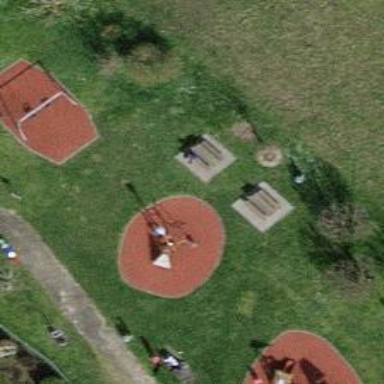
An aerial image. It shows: Playground with various play structures.